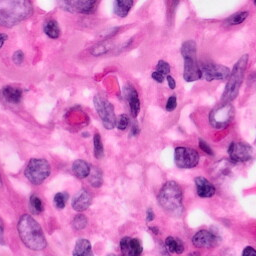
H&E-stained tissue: Pancreatic